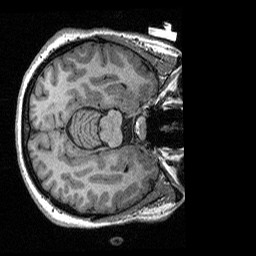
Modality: T1w
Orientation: axial
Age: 34
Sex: female
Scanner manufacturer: siemens
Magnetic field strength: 3 T
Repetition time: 2.3 s
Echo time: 0.00298 s